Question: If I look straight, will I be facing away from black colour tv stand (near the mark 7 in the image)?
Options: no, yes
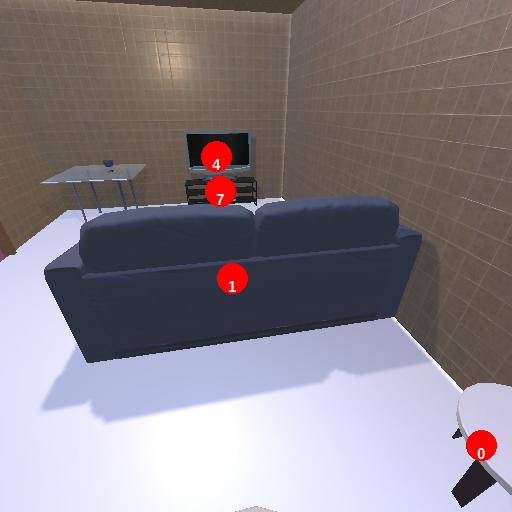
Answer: no